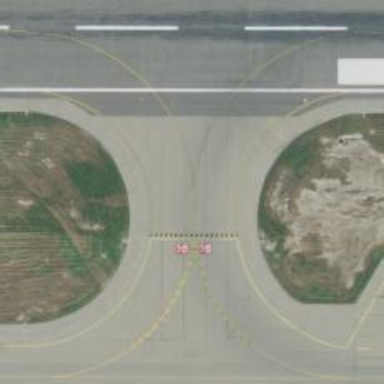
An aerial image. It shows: Taxiway at the airport with asphalt surface.